Field crop: maize
Growth stage: 2
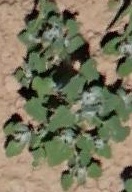
Species: chenopodium